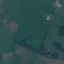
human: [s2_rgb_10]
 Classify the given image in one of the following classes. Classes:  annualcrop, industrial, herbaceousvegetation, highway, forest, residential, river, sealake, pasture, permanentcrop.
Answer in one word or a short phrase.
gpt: Pasture